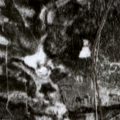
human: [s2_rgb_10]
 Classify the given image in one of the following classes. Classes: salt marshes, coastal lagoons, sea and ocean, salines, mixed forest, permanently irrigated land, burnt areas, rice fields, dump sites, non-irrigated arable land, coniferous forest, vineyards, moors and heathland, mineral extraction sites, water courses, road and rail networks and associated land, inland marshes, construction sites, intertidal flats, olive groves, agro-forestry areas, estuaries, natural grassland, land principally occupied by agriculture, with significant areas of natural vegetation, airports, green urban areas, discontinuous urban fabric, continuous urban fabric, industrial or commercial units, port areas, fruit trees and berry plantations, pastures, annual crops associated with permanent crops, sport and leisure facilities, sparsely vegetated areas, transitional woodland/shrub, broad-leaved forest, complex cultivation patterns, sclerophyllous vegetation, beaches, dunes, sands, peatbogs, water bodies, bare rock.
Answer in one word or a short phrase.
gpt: coniferous forest